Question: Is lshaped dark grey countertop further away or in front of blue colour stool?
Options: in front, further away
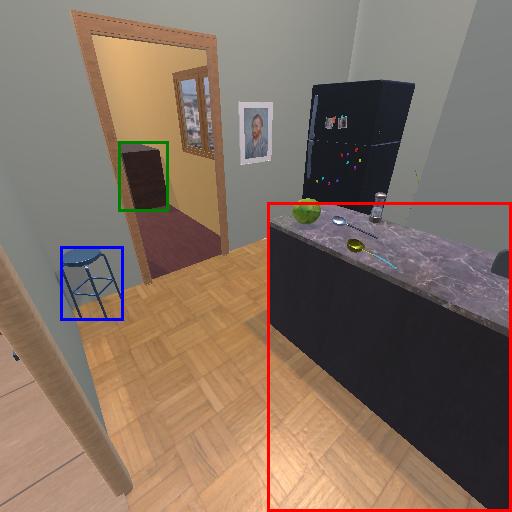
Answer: in front